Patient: sex M, age 52
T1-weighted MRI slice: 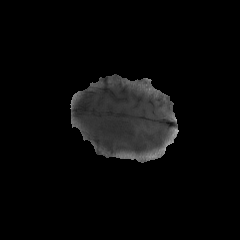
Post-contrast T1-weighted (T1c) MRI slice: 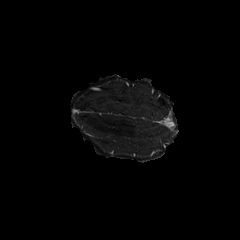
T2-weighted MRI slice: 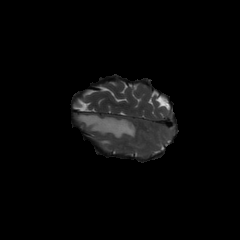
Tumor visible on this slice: yes
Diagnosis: Glioblastoma, IDH-wildtype
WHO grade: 4